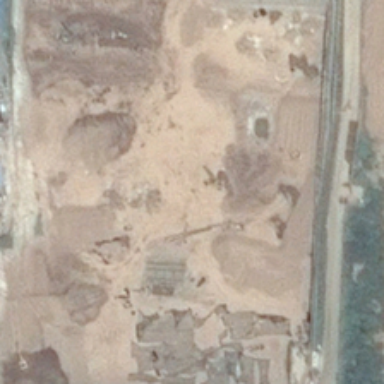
Several buildings and some green plants are near a piece of bareland .